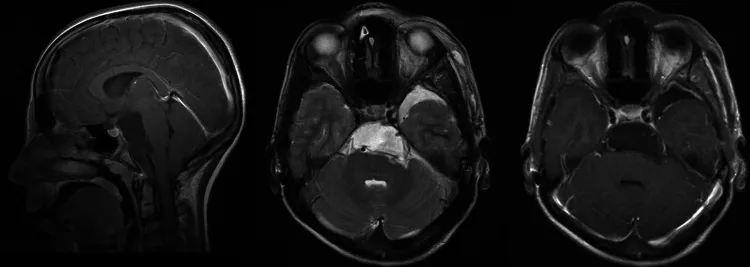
Postoperative MR images. A complete tumour removal is shown on the a parasagittal T1-weighted sequence, b axial T2-weighted sequence and c axial T1-weighted sequence after administration of gadolinium contrast.
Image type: radiology (mri)